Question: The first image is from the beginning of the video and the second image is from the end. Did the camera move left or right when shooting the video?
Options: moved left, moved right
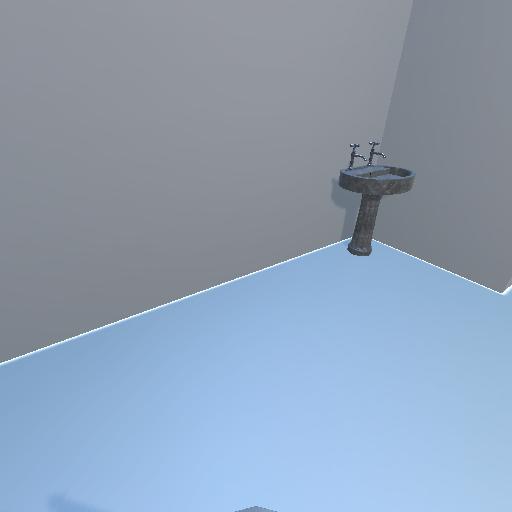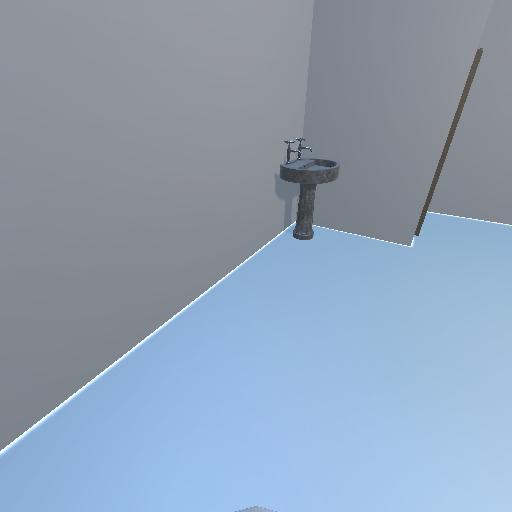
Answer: moved left